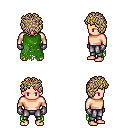
a pixel art fantasy rpg character, male body template, human, light skin, green tattered cape, metal pants, white blonde curly afro hairstyle, metal gloves, four views (front, back, left, right), 2x2 character sprite sheet, small pixel art, hard edges, no anti-aliasing